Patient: sex F, age 52
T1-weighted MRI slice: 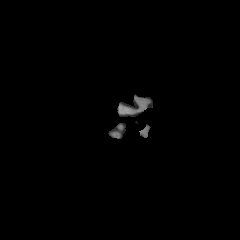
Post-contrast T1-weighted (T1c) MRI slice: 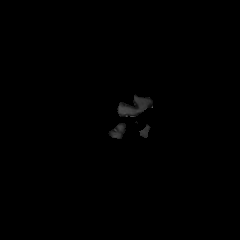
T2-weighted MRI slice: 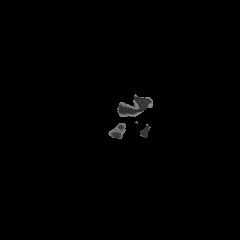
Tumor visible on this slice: no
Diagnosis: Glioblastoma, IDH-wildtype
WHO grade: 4